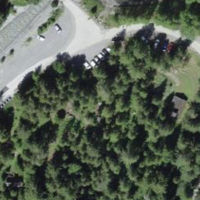
EUNIS habitat code: 43
Species observed at this site:
Centaurea scabiosa
Moneses uniflora
Fagus sylvatica
Dactylorhiza maculata
Gymnocarpium robertianum
Neottia ovata